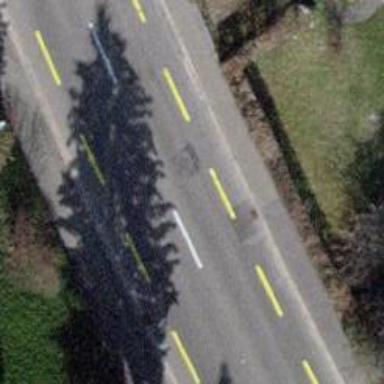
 featuring separate cycle lane and sidewalk."